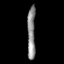
Tissue: prostate
Cell type: T cells
Senescence score: 0.7136
Nuclear area (px): 413
Mean DAPI intensity: 140.341